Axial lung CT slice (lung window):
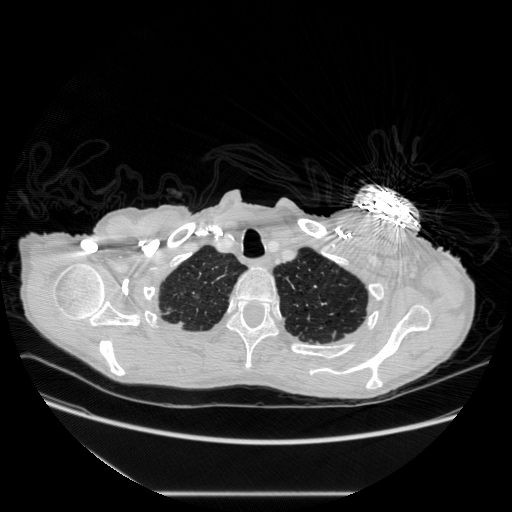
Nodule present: no